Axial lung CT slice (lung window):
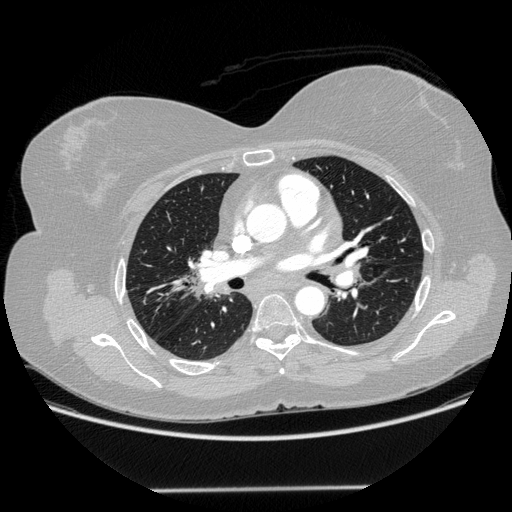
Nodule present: no